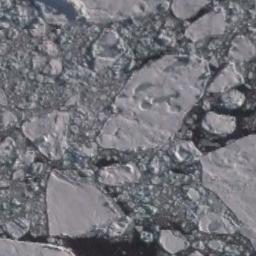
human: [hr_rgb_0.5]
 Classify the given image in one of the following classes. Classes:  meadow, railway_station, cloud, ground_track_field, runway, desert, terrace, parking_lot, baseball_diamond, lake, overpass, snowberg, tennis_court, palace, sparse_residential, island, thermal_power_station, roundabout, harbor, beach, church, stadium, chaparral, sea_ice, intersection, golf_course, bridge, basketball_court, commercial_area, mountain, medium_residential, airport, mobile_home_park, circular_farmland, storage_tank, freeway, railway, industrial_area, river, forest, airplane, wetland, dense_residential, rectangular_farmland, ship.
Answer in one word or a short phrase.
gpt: sea_ice